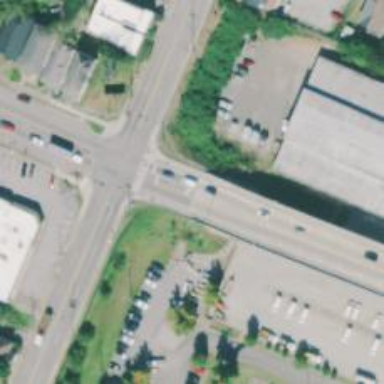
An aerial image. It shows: Primary highway bridge with asphalt surface. It includes buffered lane for cyclists.